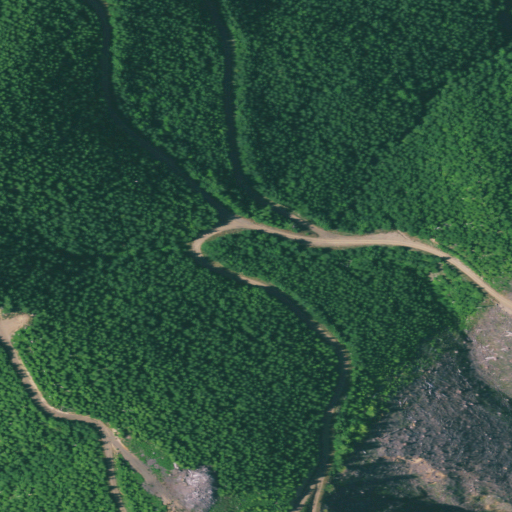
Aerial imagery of gap in Oregon named Big Saddle containing evergreen forest, open development, grassland, and low intensity development